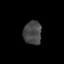
Tissue: prostate
Cell type: NK cells
Senescence score: 0.2592
Nuclear area (px): 418
Mean DAPI intensity: 70.62